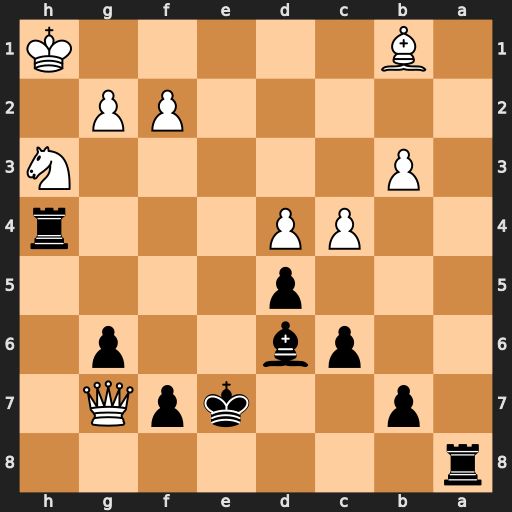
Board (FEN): r7/1p2kpQ1/2pb2p1/3p4/2PP3r/1P5N/5PP1/1B5K
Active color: b
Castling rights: -
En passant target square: -
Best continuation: Rhh8 g3 Rag8 Qxg8 Rxg8